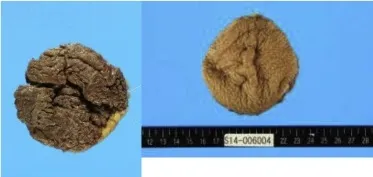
Additional excision. . (b) The deep margin was set at the full thickness of brachioradialis muscle.
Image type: medical_photograph (other_medical_photograph)